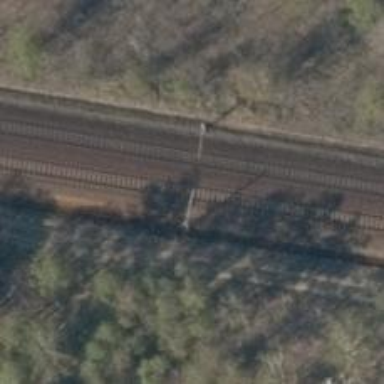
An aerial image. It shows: Milestone along the railway with catenary mast.